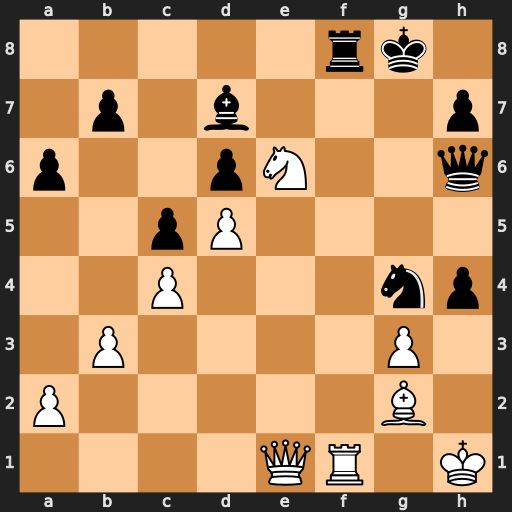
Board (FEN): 5rk1/1p1b3p/p2pN2q/2pP4/2P3np/1P4P1/P5B1/4QR1K
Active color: w
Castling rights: -
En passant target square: -
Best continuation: Rxf8+ Qxf8 Nxf8